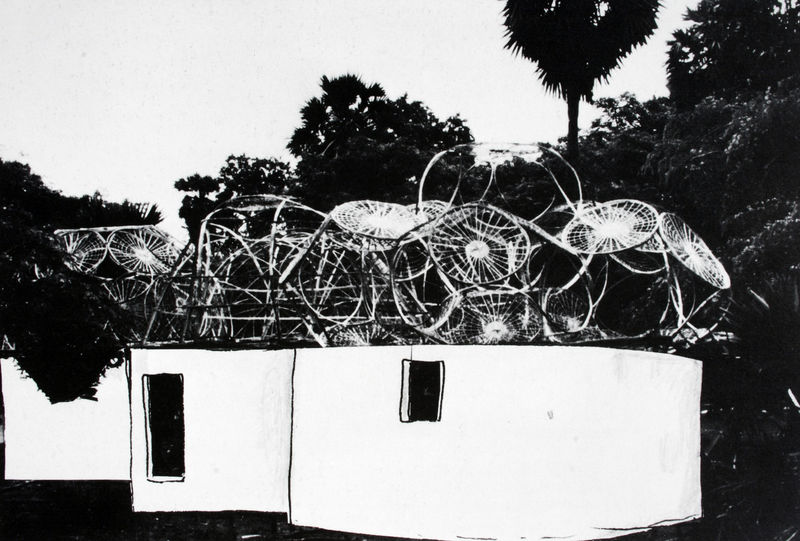
Titel: Museum für 'altenative' Technologien, Madras, Indien - Ansicht
Künstler: Yona Friedman
Schlagwörter: himmel, laub, weiß, fenster, grau, schwarz, skizze, stühle, tische, tür, zeichnung, dach, gebäude, wand, architektur, hügel, wald, räder, netze, mauer, linien, foto, fotografie, photographie, gebilde, schwarzweiß, photo, kombination, montage, fotomontage, wolkenleer